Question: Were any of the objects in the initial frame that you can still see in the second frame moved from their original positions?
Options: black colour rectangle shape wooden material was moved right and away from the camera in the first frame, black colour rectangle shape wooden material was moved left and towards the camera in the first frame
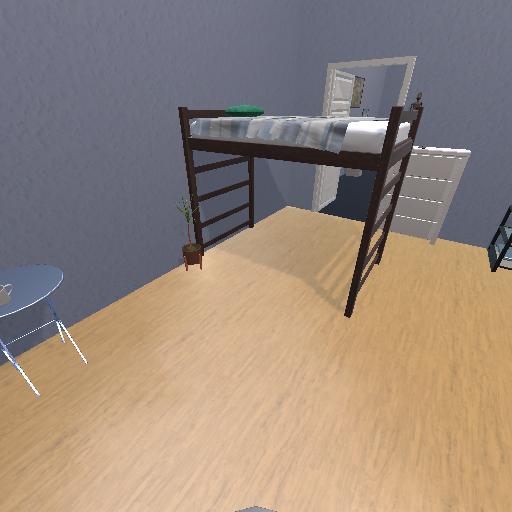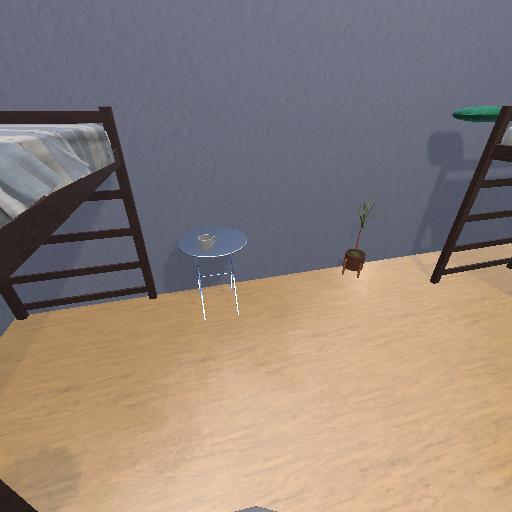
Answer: black colour rectangle shape wooden material was moved right and away from the camera in the first frame